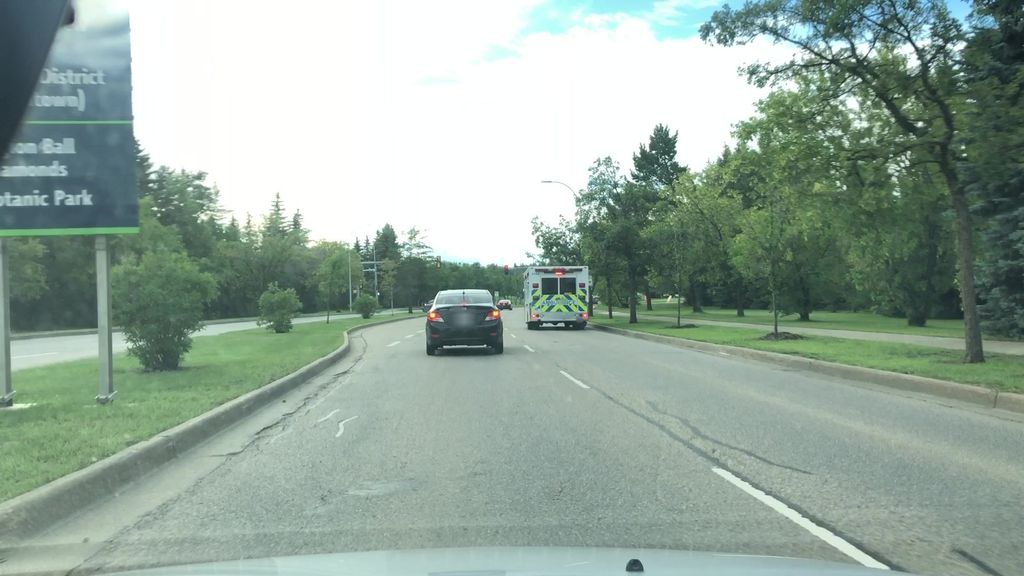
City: edmonton